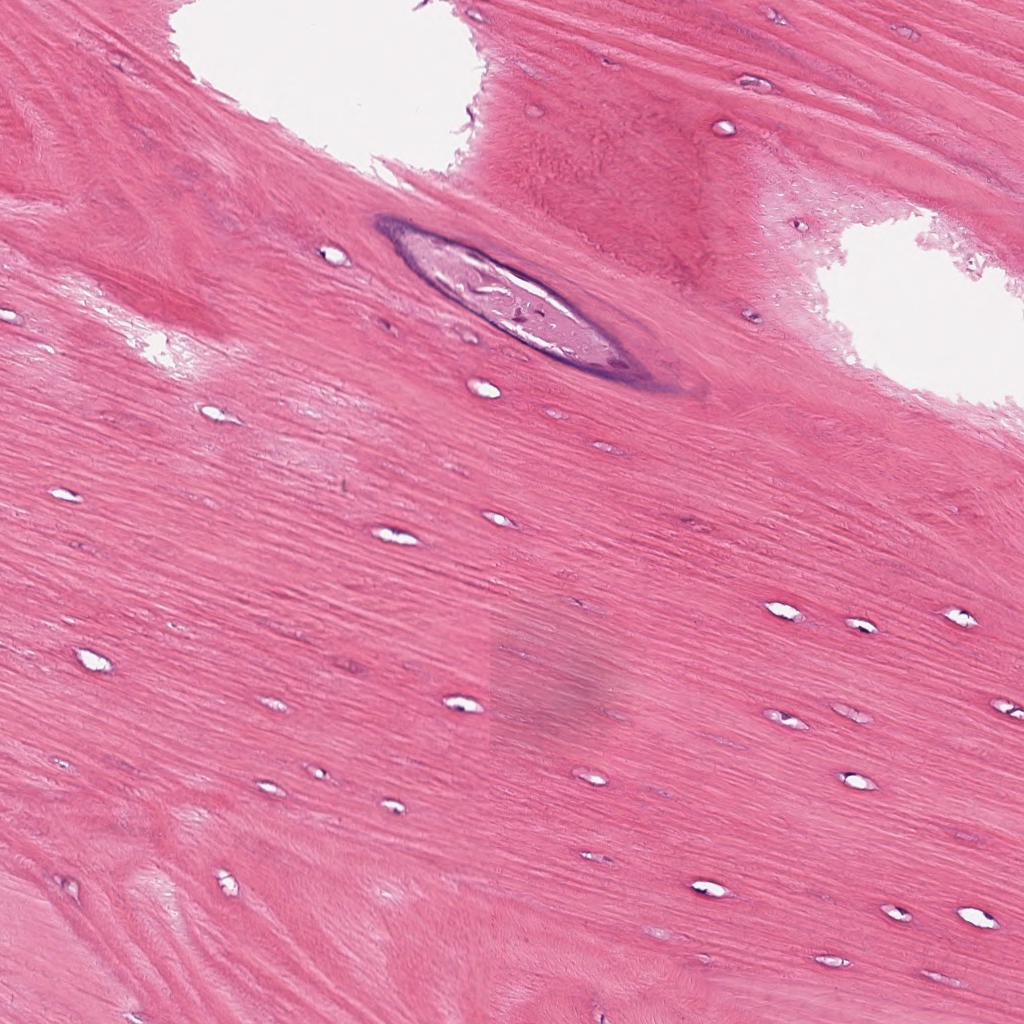
Label: Non-Tumor